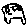
Label: car